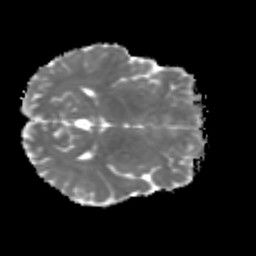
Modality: MD
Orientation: axial
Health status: ill
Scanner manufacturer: siemens
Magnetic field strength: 3 T
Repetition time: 6.8 s
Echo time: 0.097 s